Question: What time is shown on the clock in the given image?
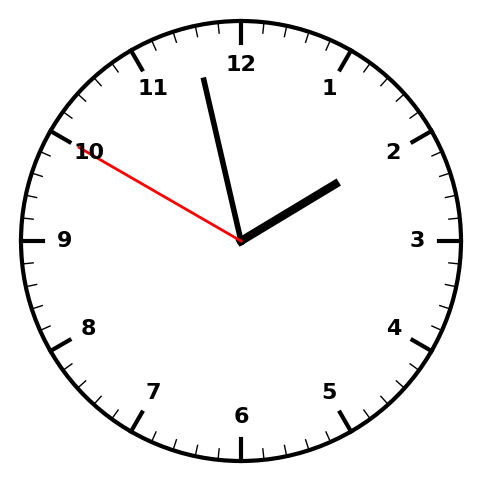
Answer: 01:57:50